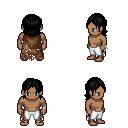
a pixel art fantasy rpg character, male body template, human, dark skin, brown tattered cape, white pants, black long bangs hairstyle, bracelets, four views (front, back, left, right), 2x2 character sprite sheet, small pixel art, hard edges, no anti-aliasing